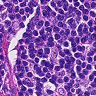
Metastatic tissue present: no